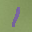
Label: 1